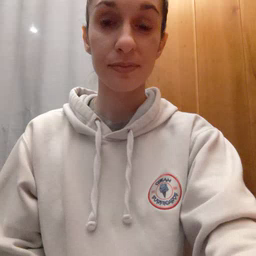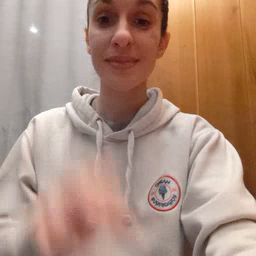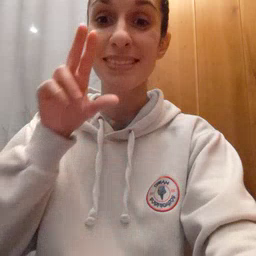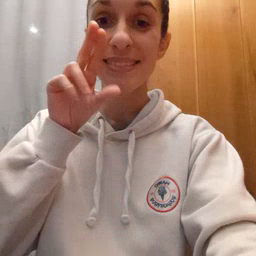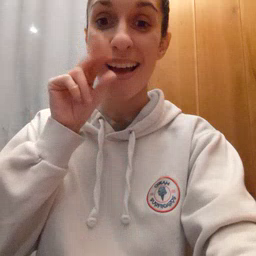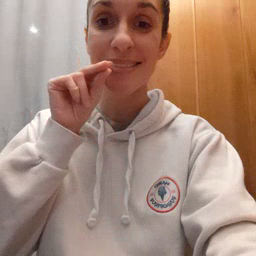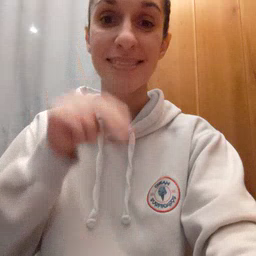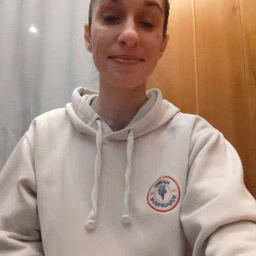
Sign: duck